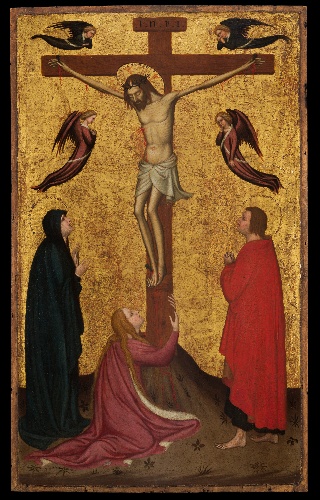
Title: The Crucifixion
Artist: Stefano da Verona (Stefano di Giovanni d'Arbosio di Francia)
Artist bio: Italian, Paris or Pavia ca. 1374/75–after 1438 Verona
Date: ca. 1400
Object type: Painting
Classification: Paintings
Medium: Tempera on wood, gold ground
Dimensions: 33 7/8 × 20 5/8 in. (86 × 52.4 cm)
Department: European Paintings
Credit line: Purchase, Gwynne Andrews Fund; Charles and Jessie Price and Álvaro Saieh Bendeck Gifts; Philippe de Montebello Fund; Gift of Mrs. William M. Haupt, from the collection of Mrs. James B. Haggin, Bequest of Lillian S. Timken, and Gift of Forsyth Wickes, by exchange; Marquand and Victor Wilbour Memorial Funds; funds from various donors and Gifts of the Marquis de La Bégassière and Cornelius Vanderbilt, by exchange; and The Alfred N. Punnett Endowment Fund, 2018
Accession year: 2018
Repository: Metropolitan Museum of Art, New York, NY
Tags: Angels|Christ|Mary Magdalene|Virgin Mary|Crucifixion